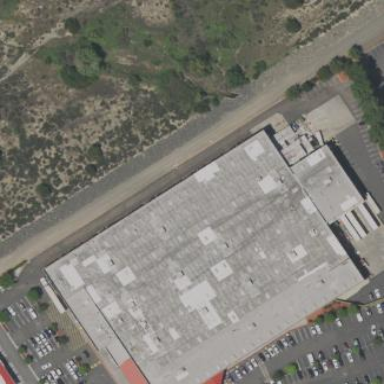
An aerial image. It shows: Wholesale shop located inside building.